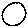
Label: circle